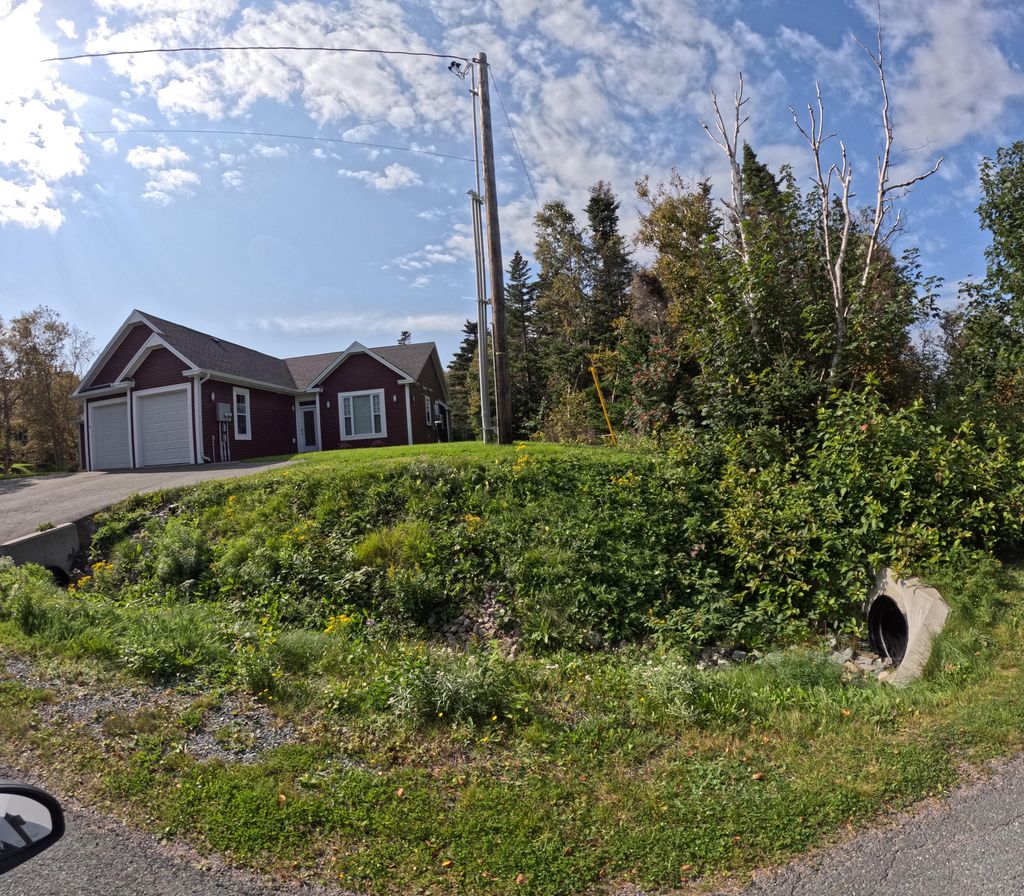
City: st_johns